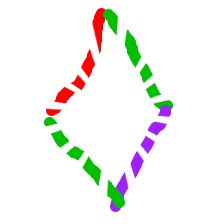
Shape: rhombus